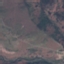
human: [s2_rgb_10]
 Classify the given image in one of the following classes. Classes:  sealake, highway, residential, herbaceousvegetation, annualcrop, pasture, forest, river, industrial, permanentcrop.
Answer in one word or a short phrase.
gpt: HerbaceousVegetation